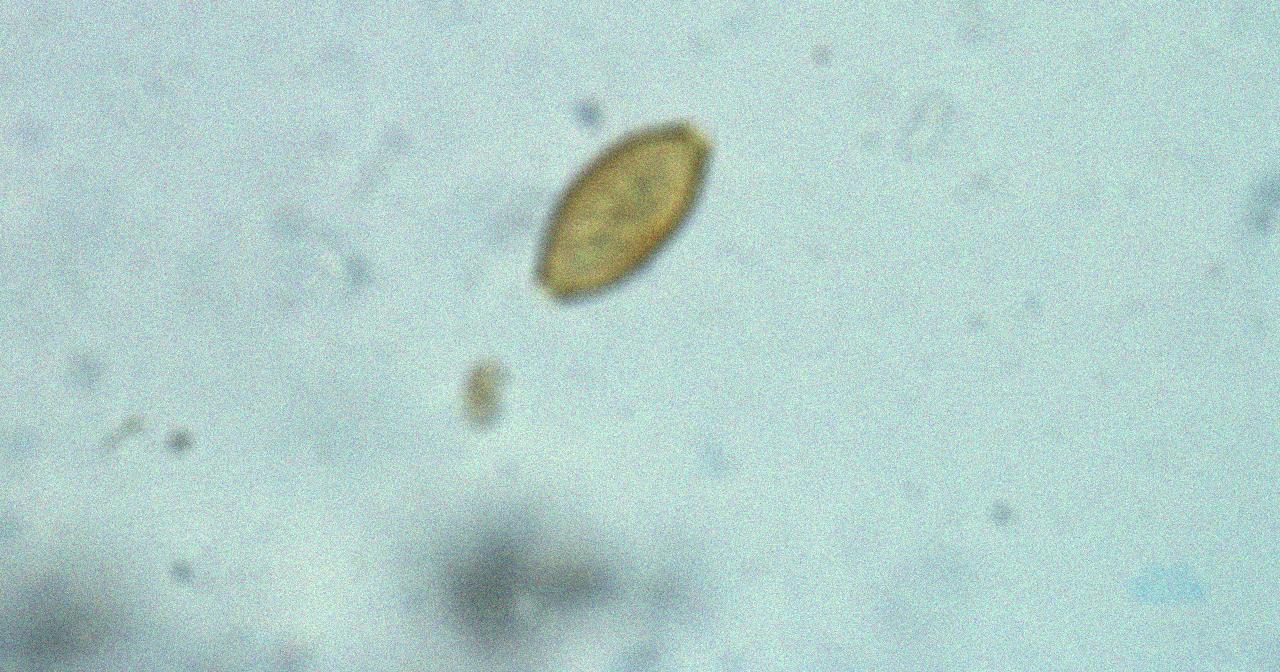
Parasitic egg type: Trichuris trichiura